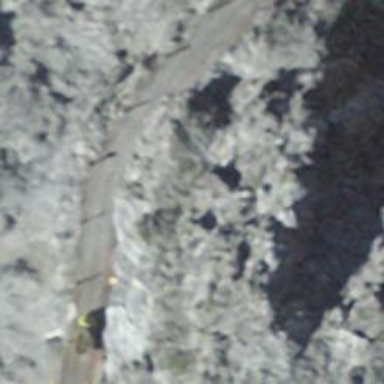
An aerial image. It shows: Gravel path with excellent trail visibility. There is hazard of landslide along the way.